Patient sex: M
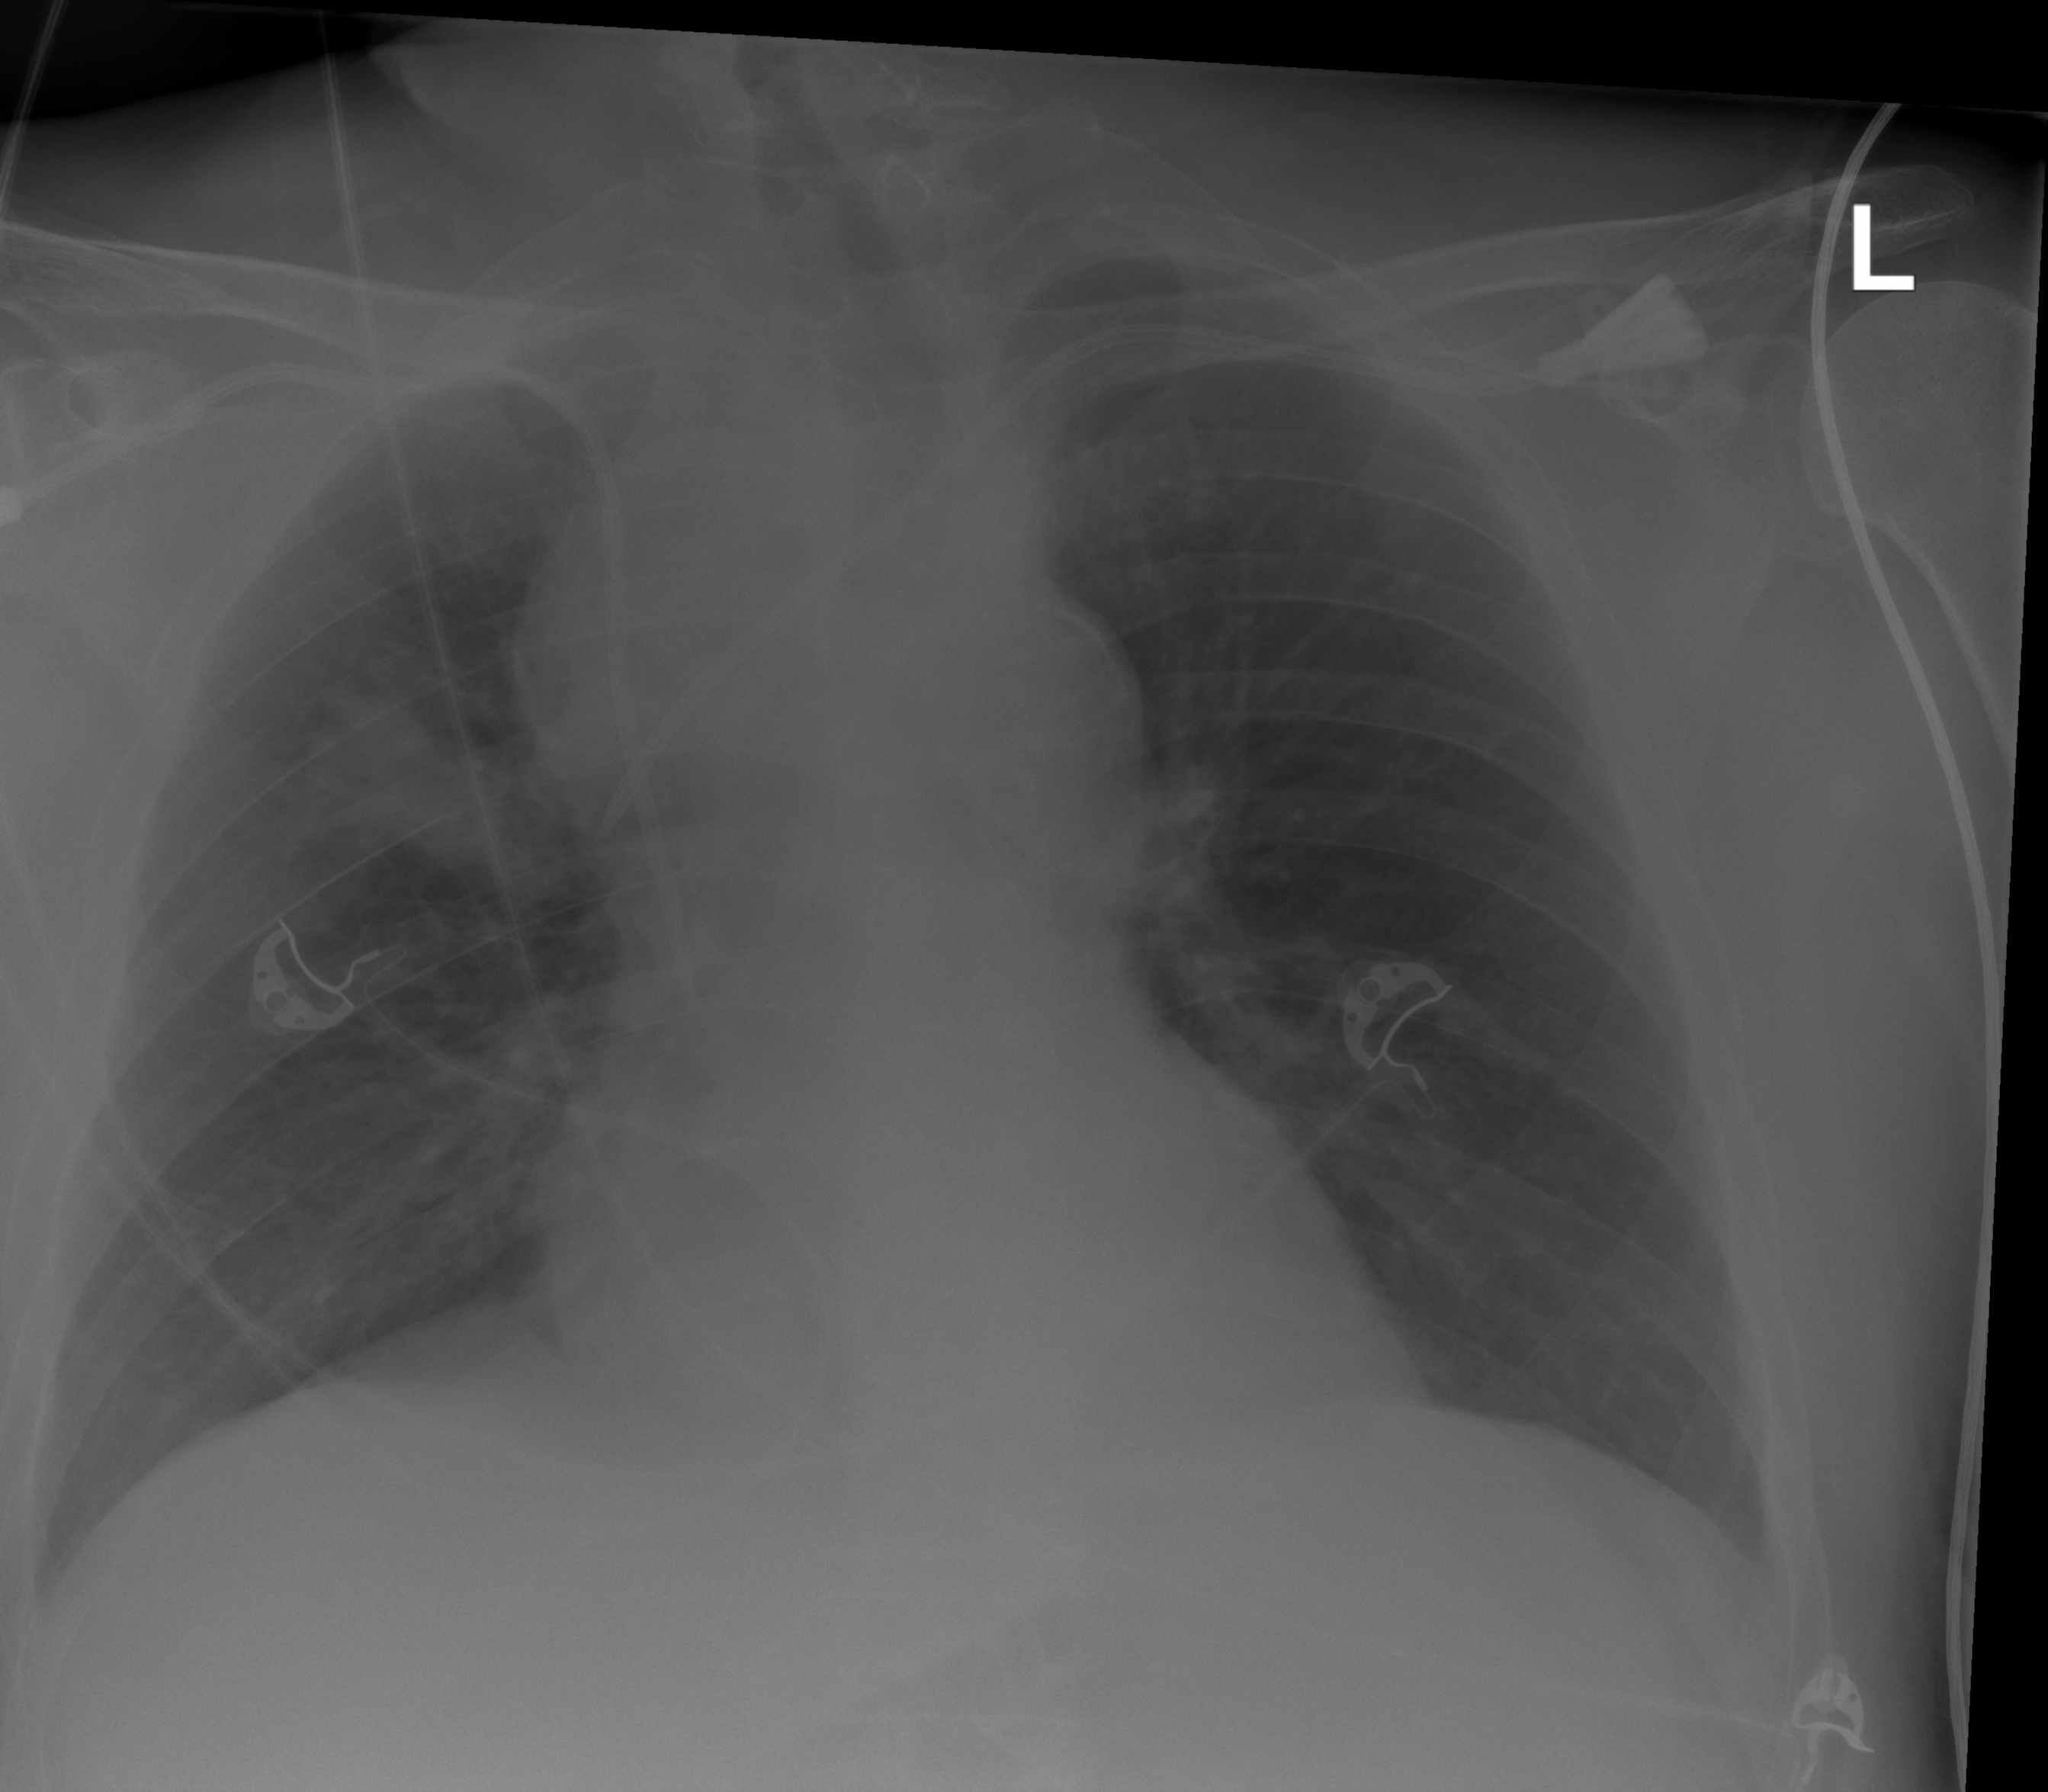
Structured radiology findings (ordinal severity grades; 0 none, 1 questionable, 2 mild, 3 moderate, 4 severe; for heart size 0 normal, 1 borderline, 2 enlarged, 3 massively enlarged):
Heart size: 0
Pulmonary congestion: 1
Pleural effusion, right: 0
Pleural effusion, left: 2
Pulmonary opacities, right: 2
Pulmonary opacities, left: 0
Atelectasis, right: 2
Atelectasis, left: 0